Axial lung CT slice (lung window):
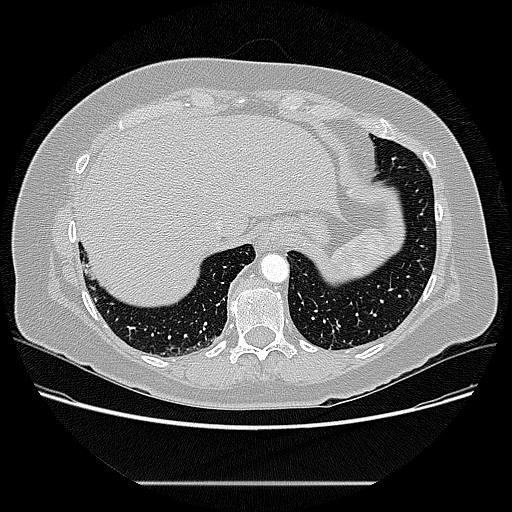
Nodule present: no